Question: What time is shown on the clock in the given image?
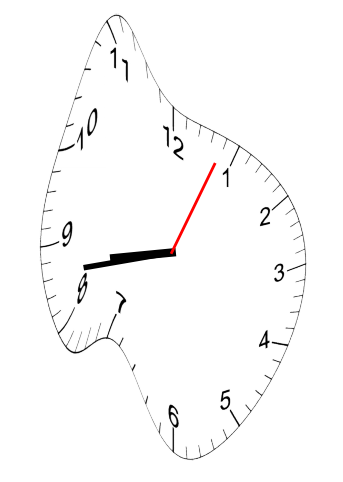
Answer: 08:43:04